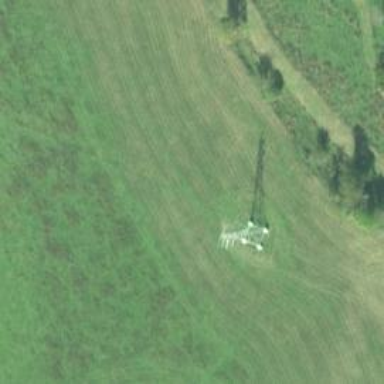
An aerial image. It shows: Power tower.